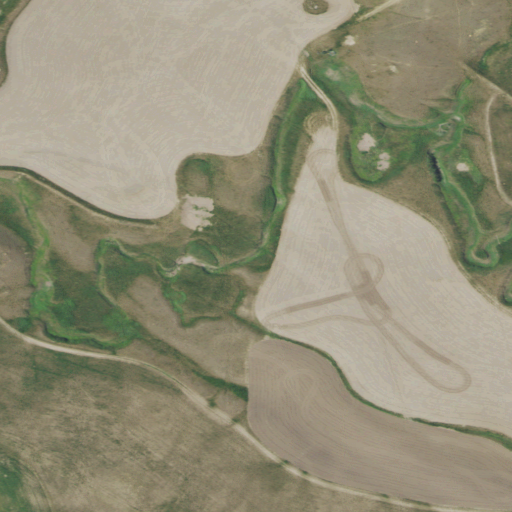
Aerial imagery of valley in Montana named West Ainsworth Coulee containing cultivated crops, shrub, grassland, pasture, and herbaceous wetlands